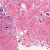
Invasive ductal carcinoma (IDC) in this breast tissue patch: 0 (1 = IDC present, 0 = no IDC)